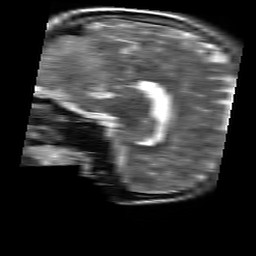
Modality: T2w
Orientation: sagittal
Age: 22
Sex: female
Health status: healthy
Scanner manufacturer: siemens
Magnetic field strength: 3 T
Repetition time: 4.01 s
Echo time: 0.116 s